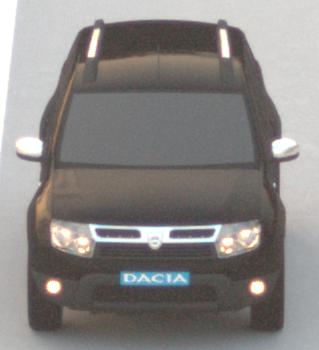
Make: Dacia
Model: Duster dCi 110 FAP
Detailed model: Duster (I)
Model produced from: 2010/06
Model produced until: 2013/11
Doors: 5
Color: black
Road condition: dry road
Daytime: dawn
Contrast: low contrast